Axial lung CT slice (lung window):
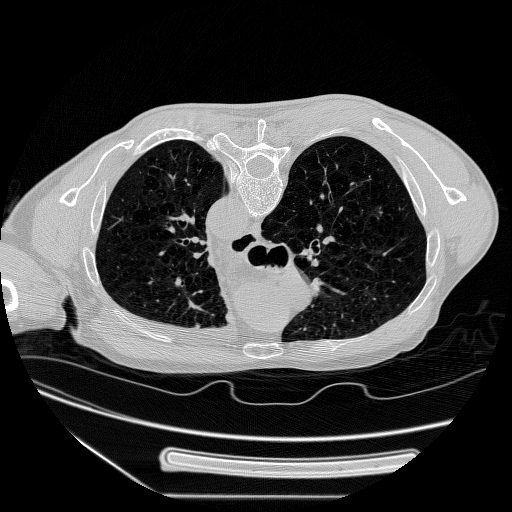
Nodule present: no